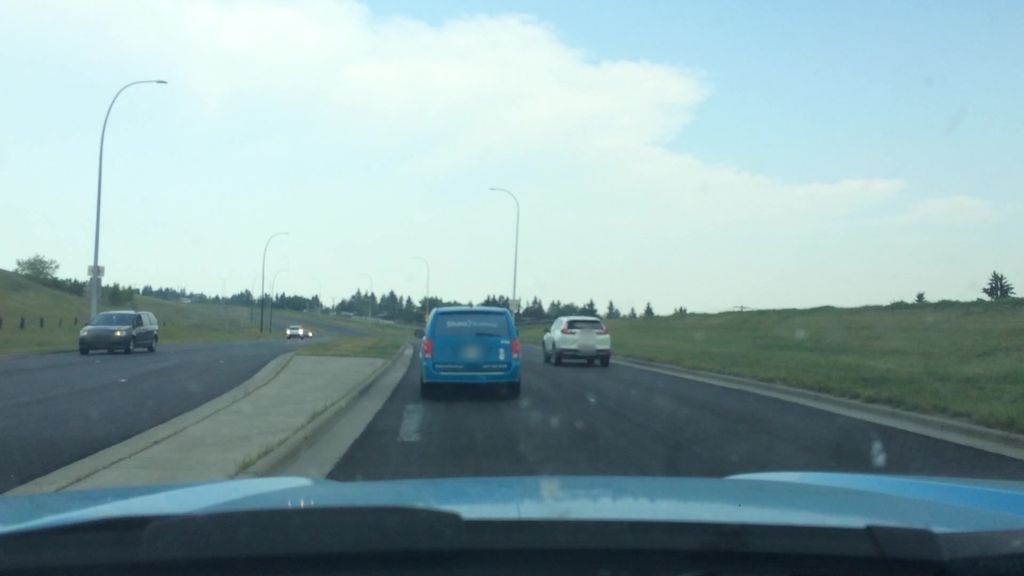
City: calgary